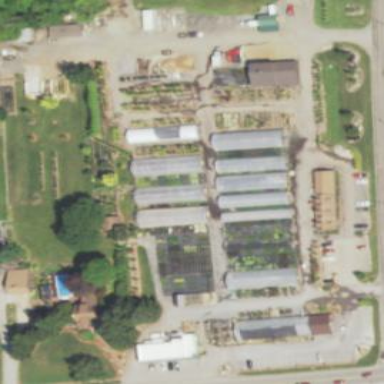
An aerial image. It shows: Retail area with garden center shop.